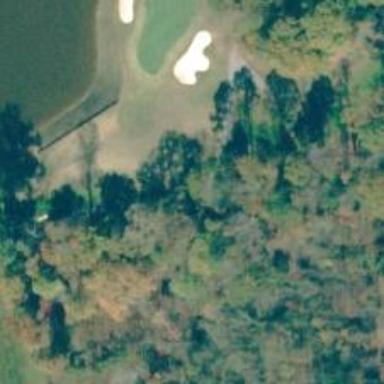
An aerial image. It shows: Service road used as golf cart path.